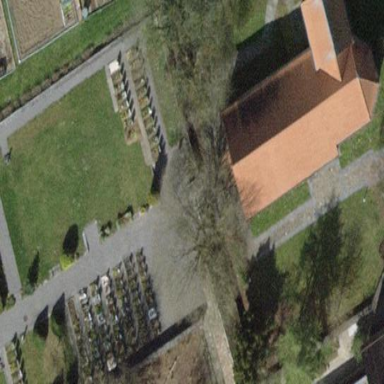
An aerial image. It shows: Religious site.